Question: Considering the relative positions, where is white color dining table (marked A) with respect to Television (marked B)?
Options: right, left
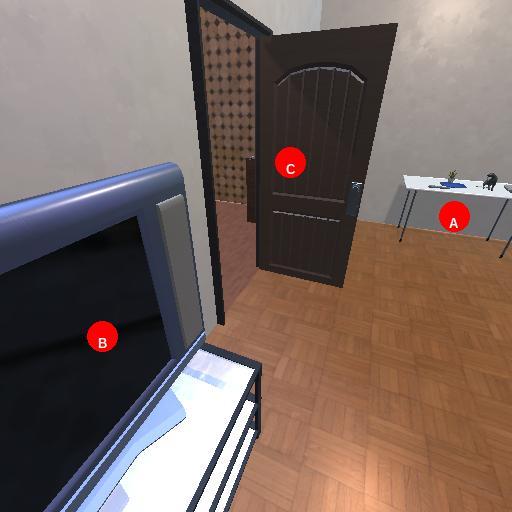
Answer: right